已知$k \in \mathbb{R}$，$b=k^2-2k+3$，则下列直线的方程不可能是$y=kx+b$的是（ ）

A.

B.

C.

D.

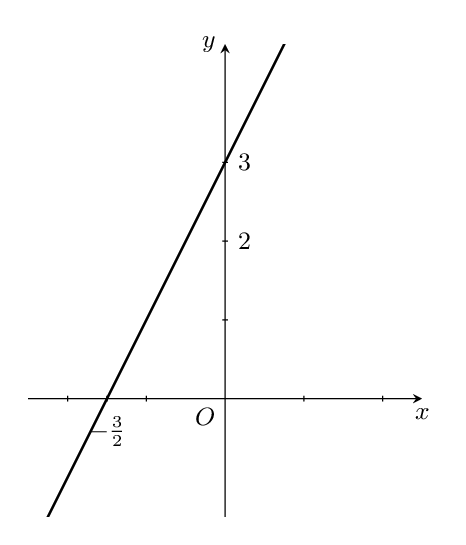
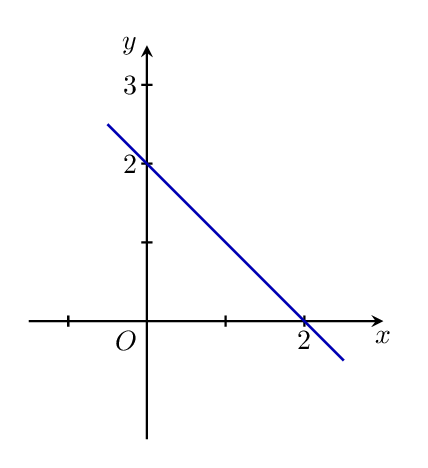
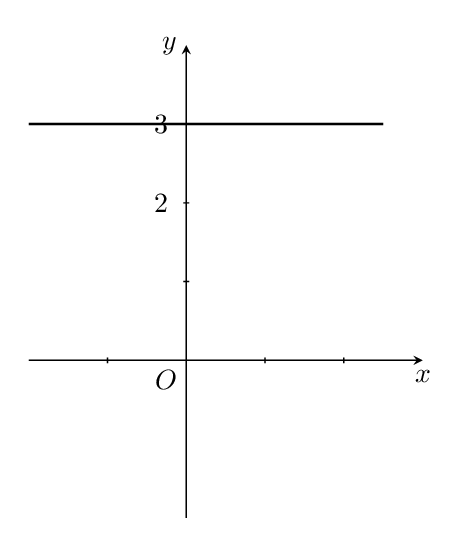
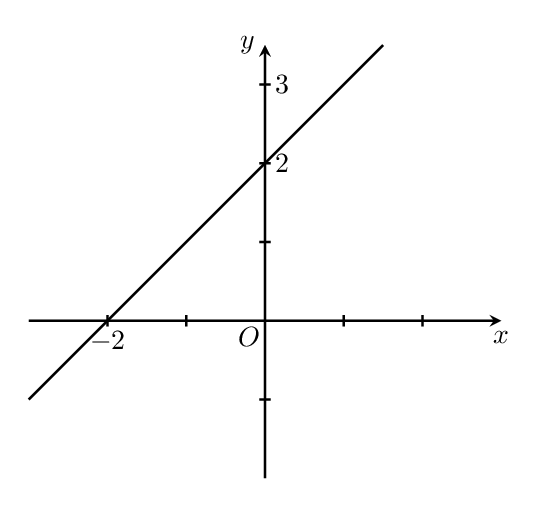
【解答】
\raggedright
\textbf{【答案】}B
\textbf{【难度】}0.75
\textbf{【知识点】}直线图象的辨析、直线的点斜式方程及辨析
\textbf{【分析】}根据直线斜率$k$与$y$轴上的截距$b$的关系判断选项即可得解.
\textbf{【详解】}$\because b=k^2-2k+3=(k-1)^2+2$，
$\therefore$ 直线的方程$y=kx+b$在$y$轴上的截距不小于$2$，且当$k=1$时，$y$轴上的截距为$2$，
故D正确，当$k=-1$时，$b=6$，故B不正确，当$b=3$时，$k=0$或$k=2$，由图象知AC正确.
故选：B